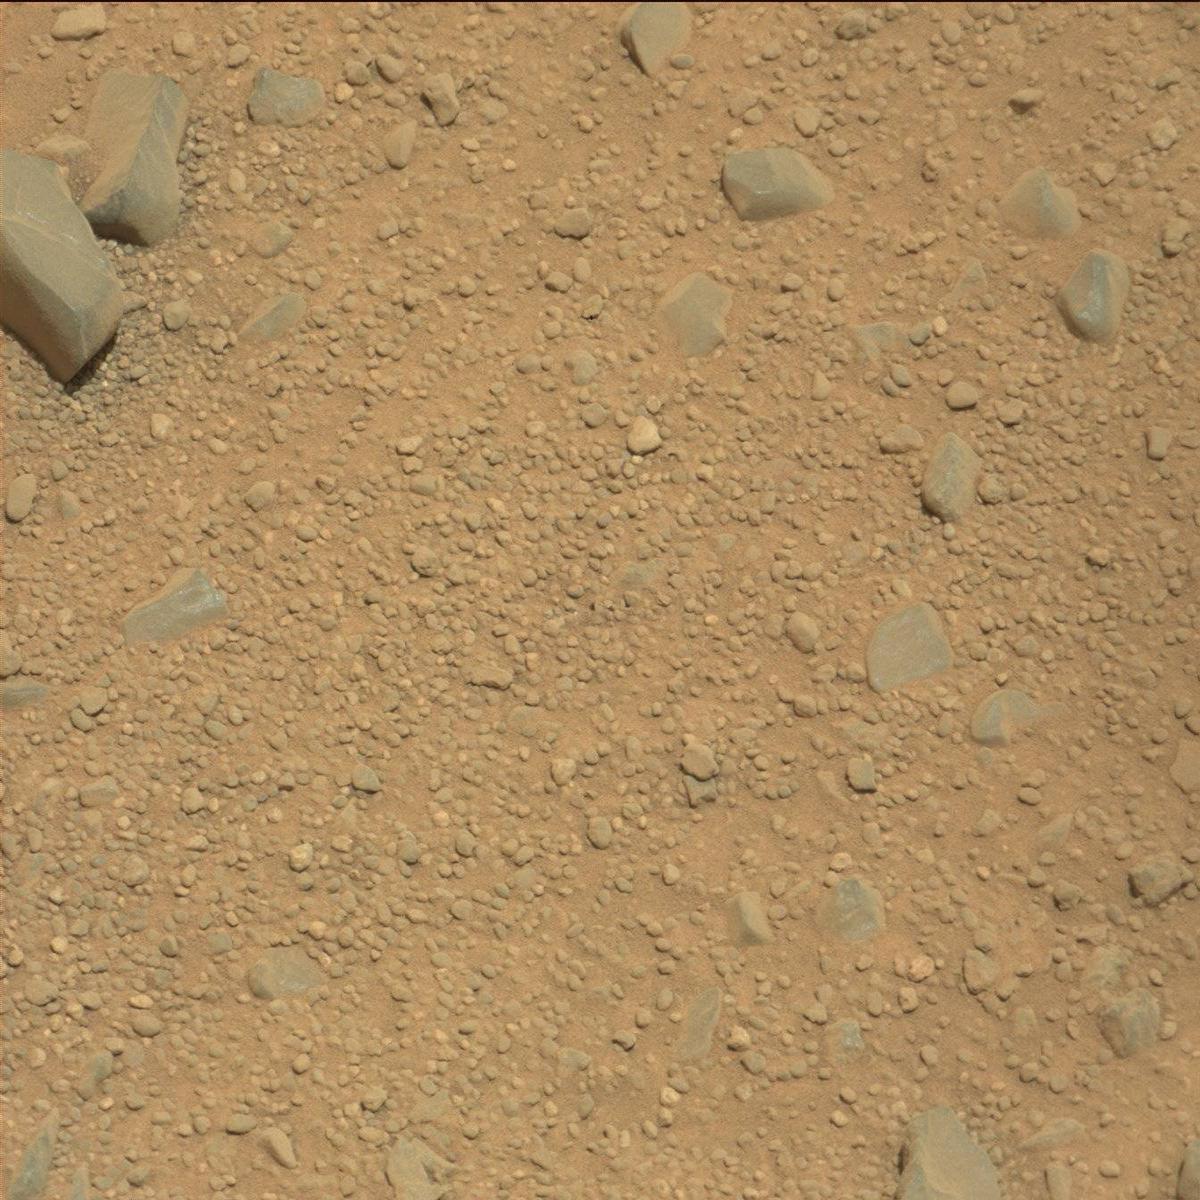
Terrain classes present: Bedrock, Sand / Soil